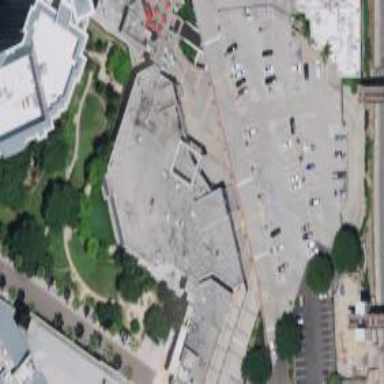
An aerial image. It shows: Commercial building.